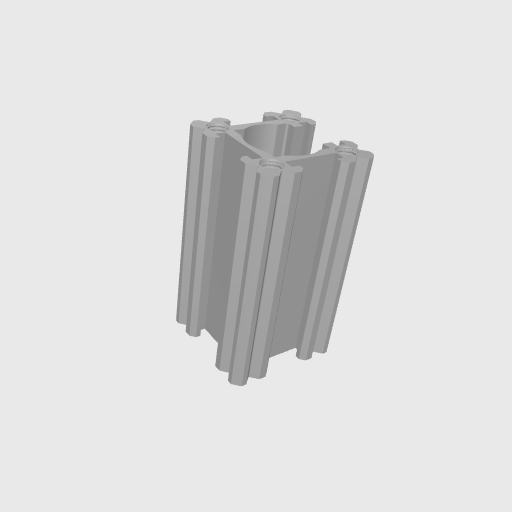
Part: OpenGoRAIL43